Field crop: tomato
Growth stage: 2
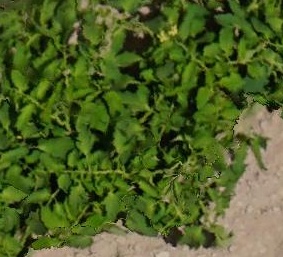
Species: tomato